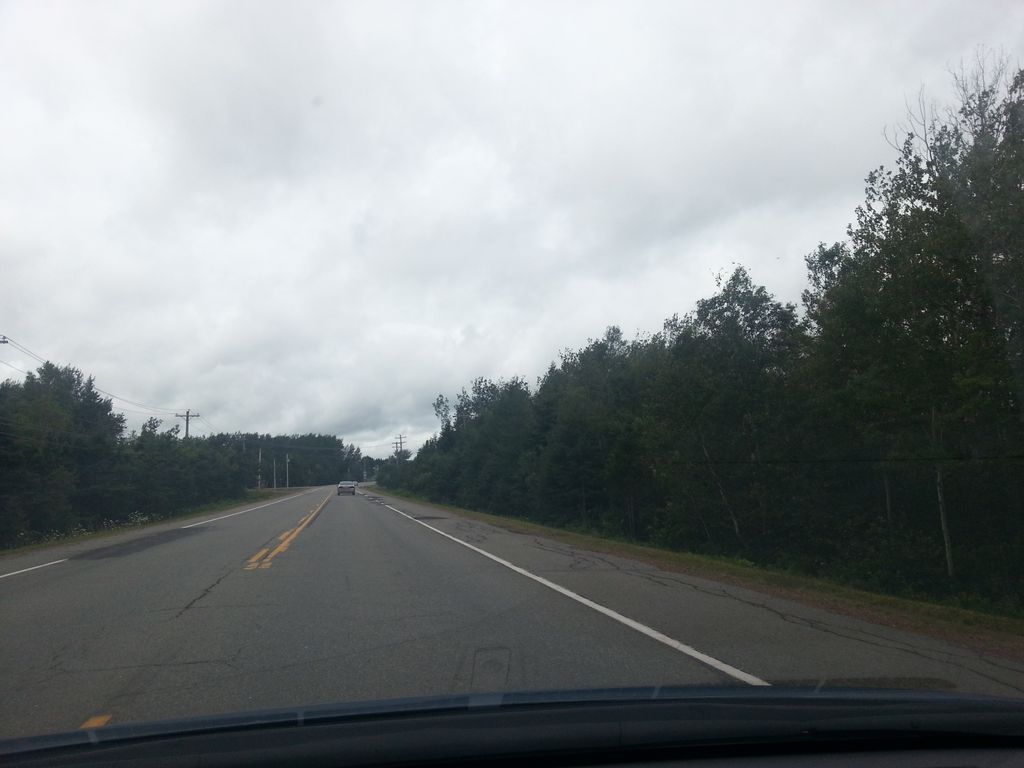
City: charlottetown